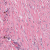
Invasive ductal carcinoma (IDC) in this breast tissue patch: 0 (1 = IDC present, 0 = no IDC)